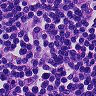
Metastatic tissue present: no